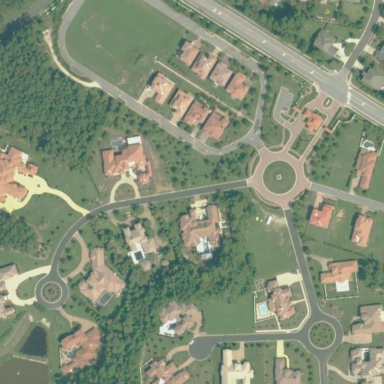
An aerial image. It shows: Residential area within neighborhood.